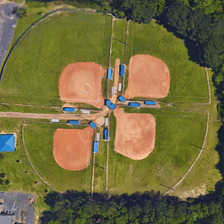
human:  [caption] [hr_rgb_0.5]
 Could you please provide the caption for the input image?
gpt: four baseball fields are semi-surrounded by many green trees .

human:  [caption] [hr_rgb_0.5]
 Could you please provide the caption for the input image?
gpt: four baseball fields are semi-surrounded by many green trees .

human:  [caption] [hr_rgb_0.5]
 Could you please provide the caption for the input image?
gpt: four baseball fields are semi-surrounded by many green trees .

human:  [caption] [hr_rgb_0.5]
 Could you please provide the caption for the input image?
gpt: four baseball fields are semi-surrounded by many green trees .

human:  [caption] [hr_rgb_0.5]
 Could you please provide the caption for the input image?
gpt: four baseball fields are semi-surrounded by many green trees .